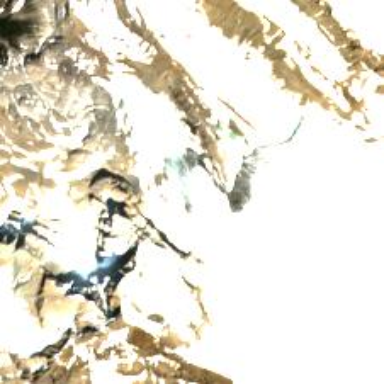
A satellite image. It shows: Majestic glacier in the distance.